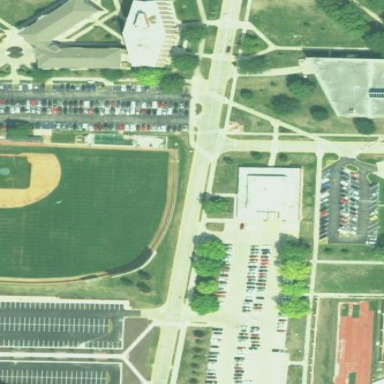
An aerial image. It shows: Baseball pitch for leisure land activities.